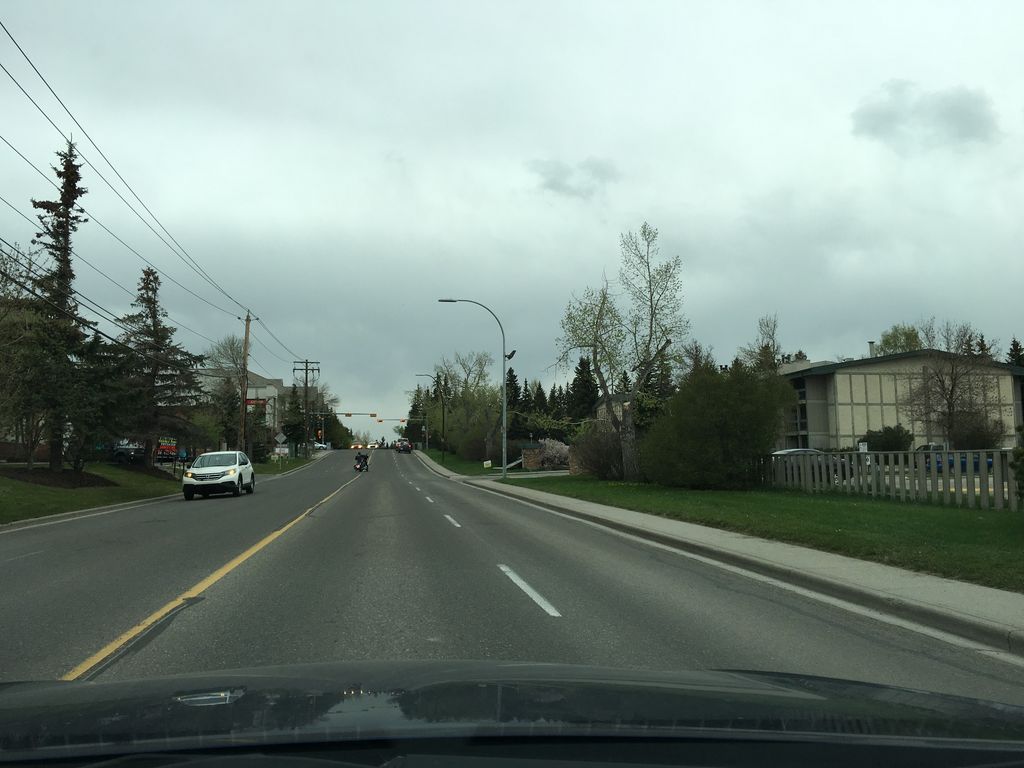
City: calgary